Field crop: maize
Growth stage: 2
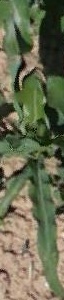
Species: maize